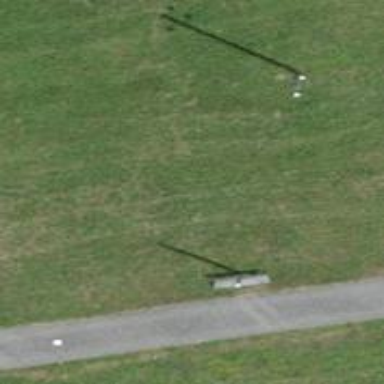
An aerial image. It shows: Power pole.